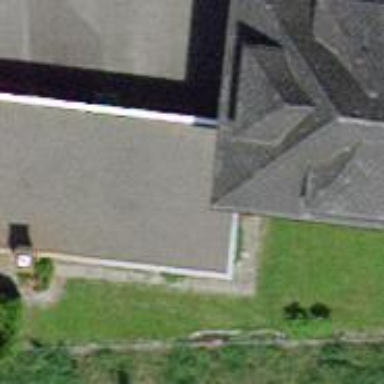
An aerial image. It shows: Group of garages.